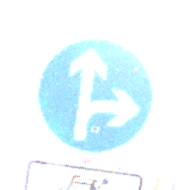
Verkehrszeichen: VorgeschriebeneFahrtrichtungGeradeausOderRechts
Zusatzzeichen unten: EinspurigeFahrzeugeFrei6
Umgebung: Outdoor, Urban
Tageszeit: SunriseSunset
Wetter: PartlyCloudy
Licht: Natural
Jahreszeit: Autumn
Kontrast: HighContrast